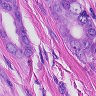
Metastatic tissue present: yes